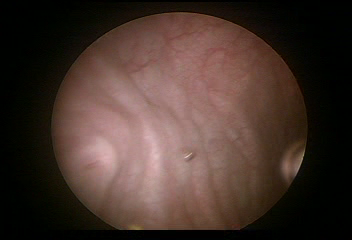
Modality: WLC
Class: Anatomical landmarks
Subclass: UreteralOrifice
Bladder cancer association: No
Annotated structures: Right ureteral orifice